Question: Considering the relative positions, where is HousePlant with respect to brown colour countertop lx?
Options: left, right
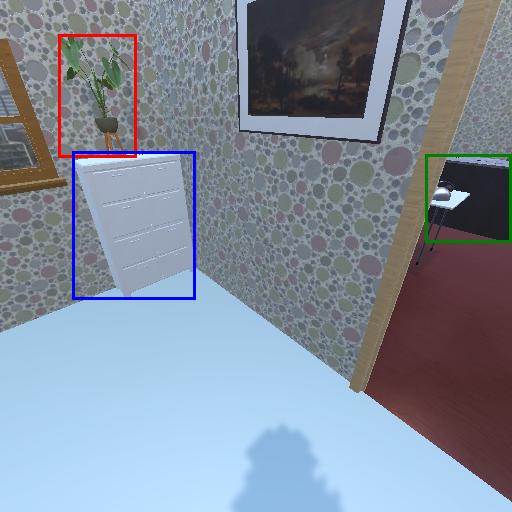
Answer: left